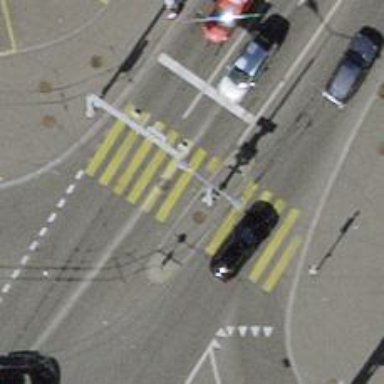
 while on the right side cyclists share the bus lane. Trolley wire is installed on this road."